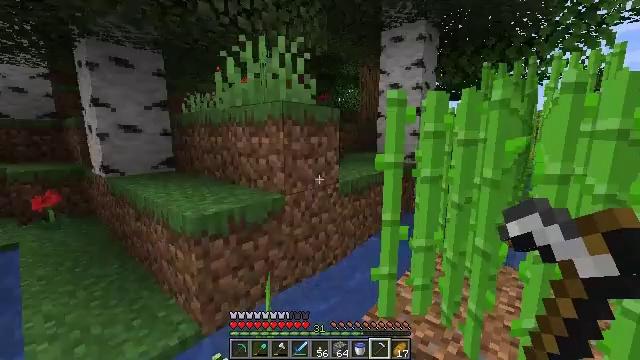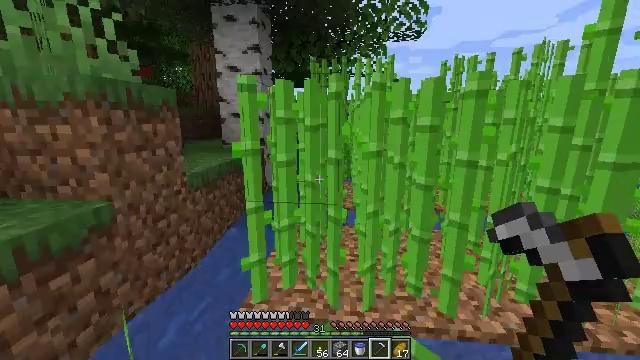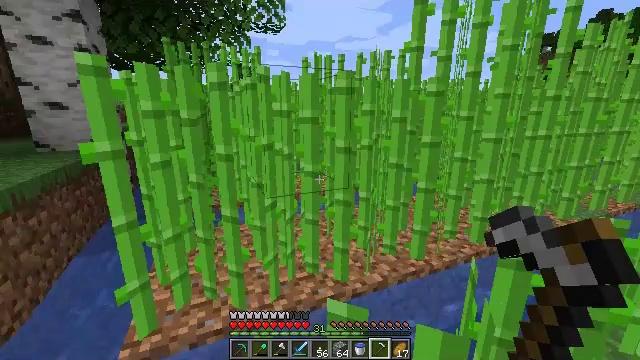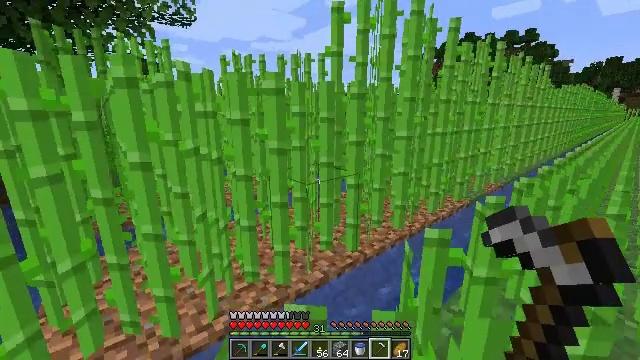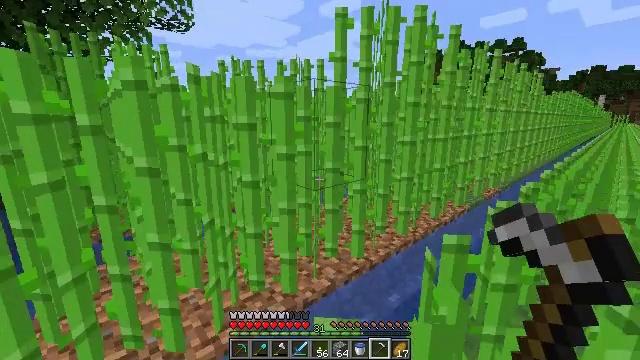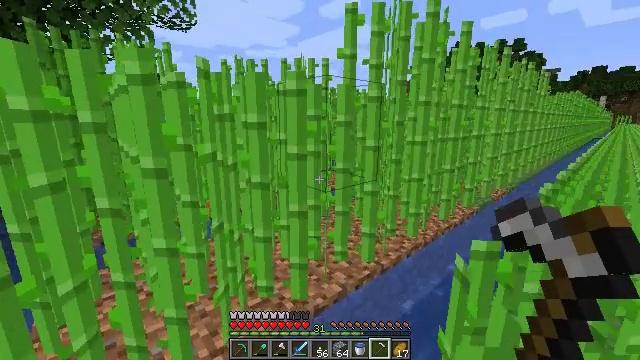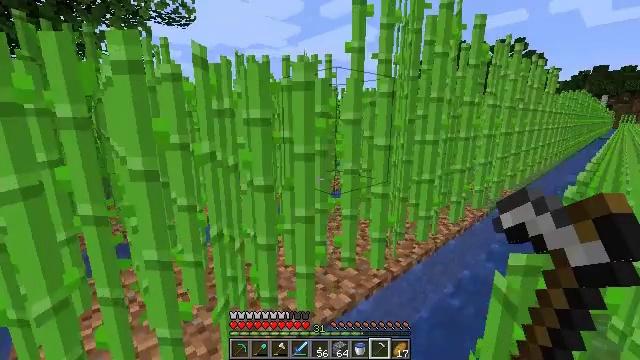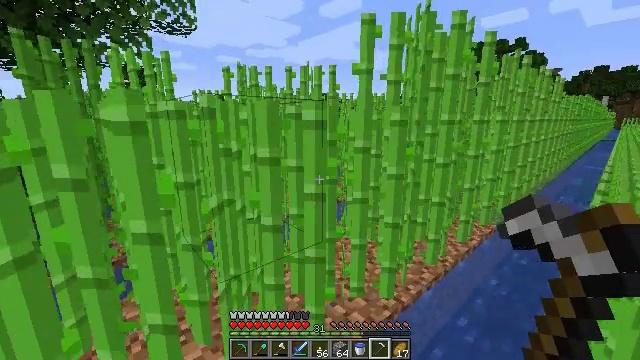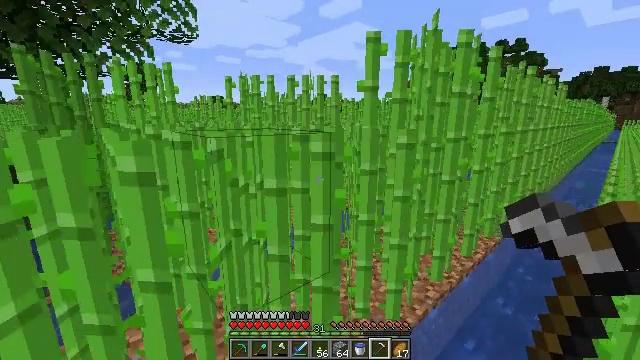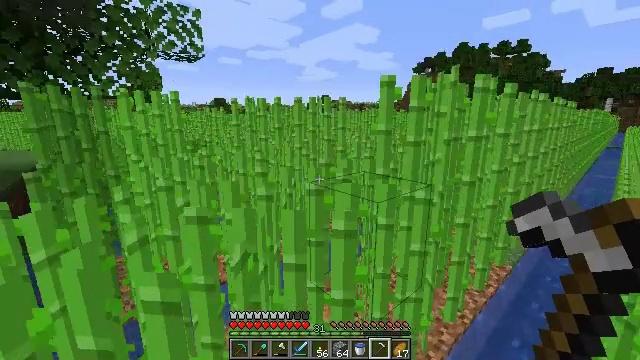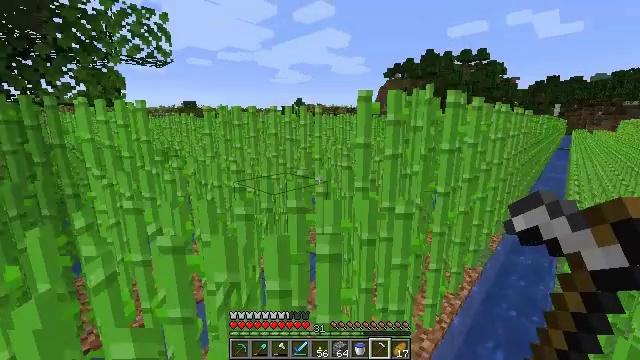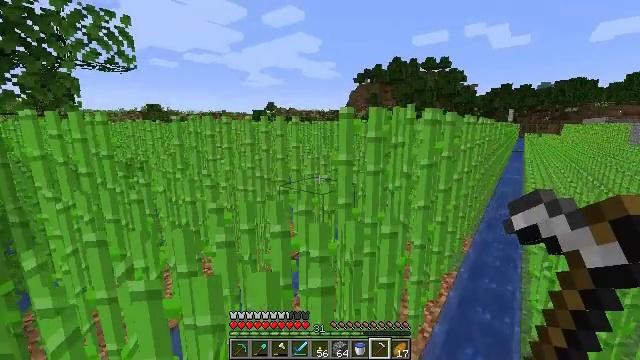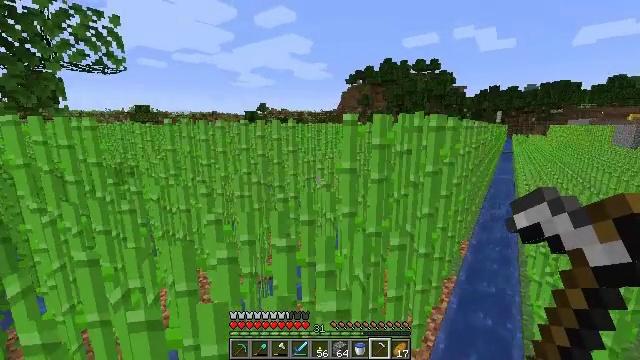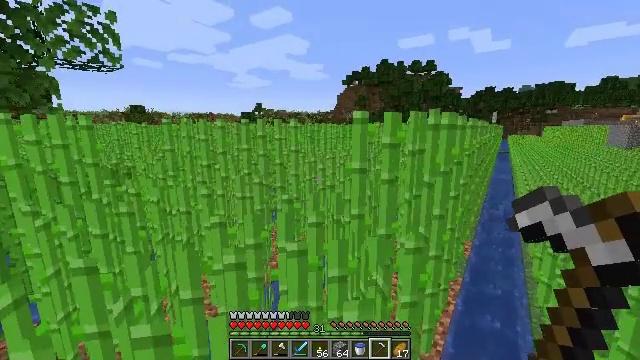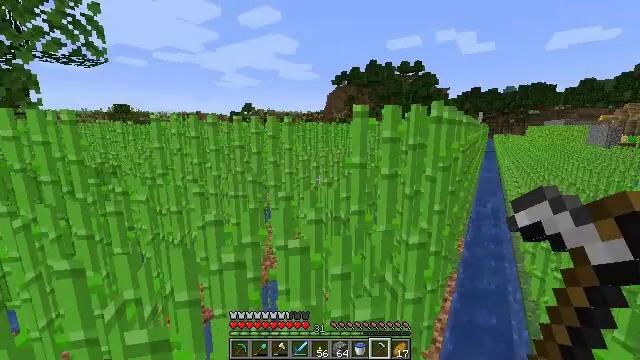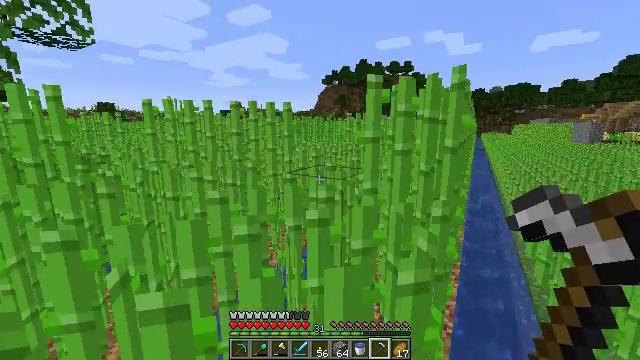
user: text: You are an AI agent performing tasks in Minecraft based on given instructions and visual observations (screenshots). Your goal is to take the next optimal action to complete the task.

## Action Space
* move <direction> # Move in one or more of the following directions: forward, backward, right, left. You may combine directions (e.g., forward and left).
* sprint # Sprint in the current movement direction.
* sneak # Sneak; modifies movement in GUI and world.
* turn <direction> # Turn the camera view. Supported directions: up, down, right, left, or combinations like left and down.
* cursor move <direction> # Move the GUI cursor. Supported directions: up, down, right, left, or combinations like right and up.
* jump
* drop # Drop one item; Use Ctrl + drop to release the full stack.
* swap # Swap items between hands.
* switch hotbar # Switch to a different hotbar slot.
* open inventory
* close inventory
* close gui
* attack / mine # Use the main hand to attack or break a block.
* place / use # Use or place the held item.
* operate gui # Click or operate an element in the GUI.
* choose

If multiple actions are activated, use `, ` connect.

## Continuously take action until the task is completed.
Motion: motion action
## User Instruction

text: Collect sugar cane near water sources.
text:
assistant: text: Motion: move left, turn right and down
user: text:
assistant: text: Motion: move left, turn right and down
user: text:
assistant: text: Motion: move forward and move left, turn right
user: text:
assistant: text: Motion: move forward and move left, turn right and up
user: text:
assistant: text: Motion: move forward
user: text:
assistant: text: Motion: move forward
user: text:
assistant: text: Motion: move forward and move left, jump
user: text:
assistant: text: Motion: move forward and move left, jump
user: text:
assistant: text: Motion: move forward and move left, jump
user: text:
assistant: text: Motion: move forward and move left, turn right, jump
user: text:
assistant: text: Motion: move forward and move left, turn right, jump
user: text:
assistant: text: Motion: move forward and move left, turn right
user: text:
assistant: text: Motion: move left
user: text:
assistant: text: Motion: move left, turn right
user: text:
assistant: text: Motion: move back and move left, turn right
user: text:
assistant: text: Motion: move back and move left, turn right
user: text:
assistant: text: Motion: move back and move left
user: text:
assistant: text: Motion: move back and move left
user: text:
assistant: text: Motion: move back and move left, turn right and up
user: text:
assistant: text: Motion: move back and move left, turn right and up
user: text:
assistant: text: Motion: move back and move left, turn right and up
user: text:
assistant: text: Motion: move back
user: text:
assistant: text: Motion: move back, turn right and up
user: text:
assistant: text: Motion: turn right
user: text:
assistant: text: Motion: turn right
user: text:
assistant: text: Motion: no_op
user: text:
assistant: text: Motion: no_op
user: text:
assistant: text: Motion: no_op
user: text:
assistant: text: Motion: no_op
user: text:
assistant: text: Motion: no_op